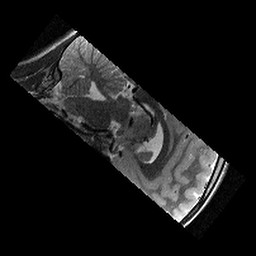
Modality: T2w
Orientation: sagittal
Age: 11
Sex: female
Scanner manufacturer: siemens
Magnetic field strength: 3 T
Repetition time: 9.23 s
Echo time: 0.067 s